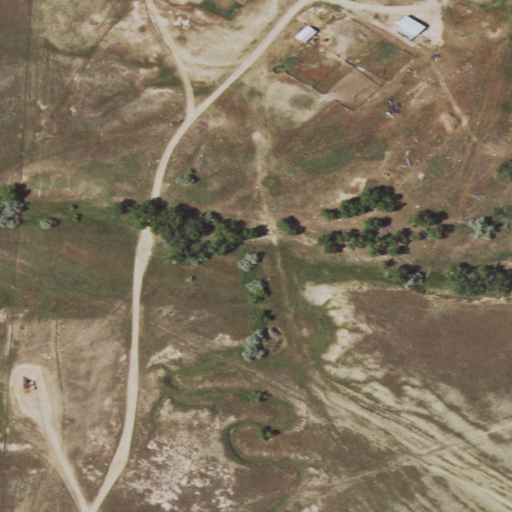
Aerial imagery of valley in Wyoming named Bowman Draw containing grassland, shrub, open development, and herbaceous wetlands